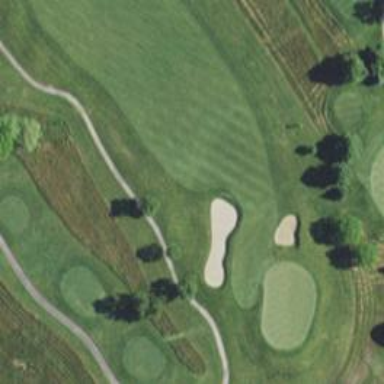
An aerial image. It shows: Golf hole.